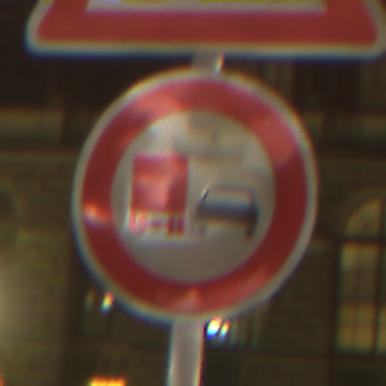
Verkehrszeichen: UeberholverbotKraftfahrzeuge
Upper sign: SchleuderOderRutschgefahr
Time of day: Night
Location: Outdoor (Urban)
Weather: Overcast
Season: NotSpecified
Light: Artificial